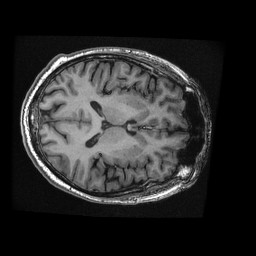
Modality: T1w
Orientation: axial
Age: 47
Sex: male
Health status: healthy
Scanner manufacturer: ge
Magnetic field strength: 3 T
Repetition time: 0.008624 s
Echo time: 0.00326 s